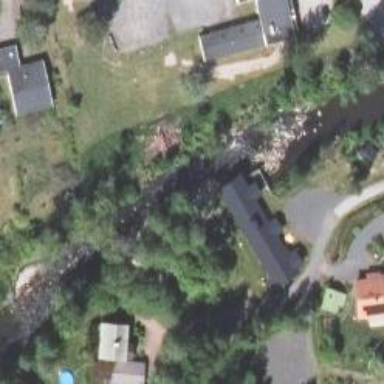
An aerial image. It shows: Watermill.